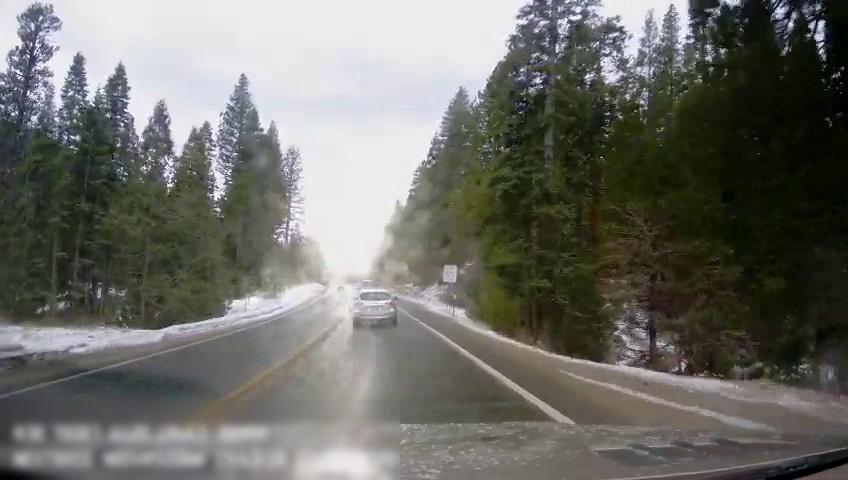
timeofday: Day
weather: Cloudy
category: Drivable Space
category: Vehicles | Car
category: Lanes | Current Lane
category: Lanes | Current Lane
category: Lanes | Opposite Lane
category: Lanes | Opposite Lane
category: Traffic | Signs